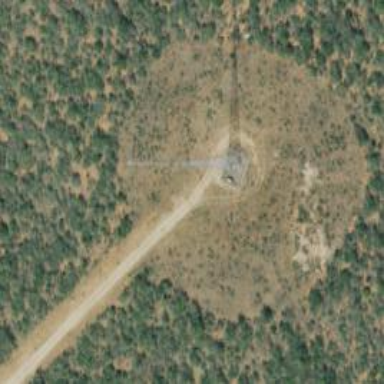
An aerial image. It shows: Communication mast tower.